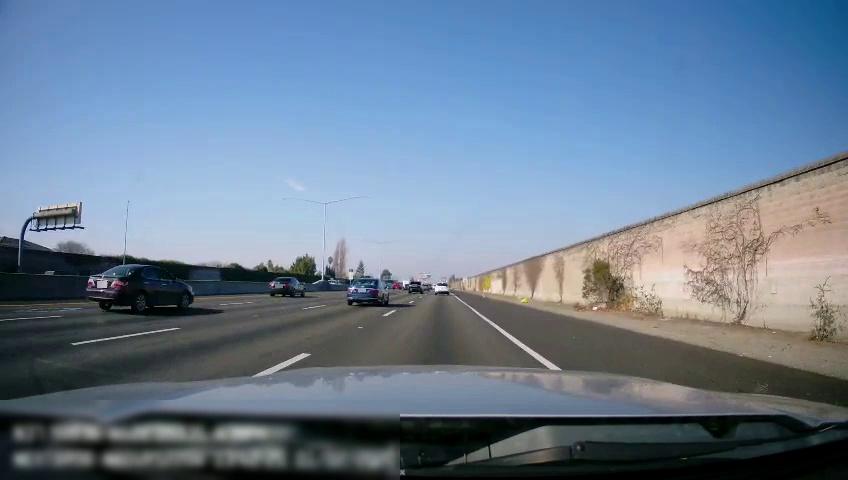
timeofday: Day
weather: Sunny
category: Drivable Space
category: Vehicles | SUV
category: Vehicles | SUV
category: Vehicles | Car
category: Vehicles | Car
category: Vehicles | Car
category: Lanes | Current Lane
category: Lanes | Current Lane
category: Lanes | Alternate Lane
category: Lanes | Alternate Lane
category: Lanes | Alternate Lane